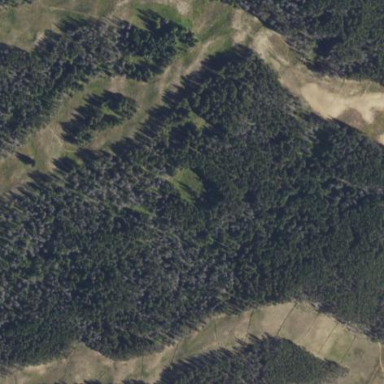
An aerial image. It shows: Woodland with evergreen needle-leaved trees.